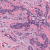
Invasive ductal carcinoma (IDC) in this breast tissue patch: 1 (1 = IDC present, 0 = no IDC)